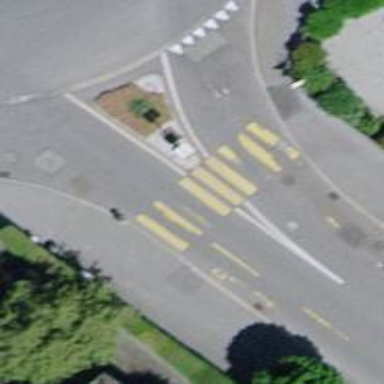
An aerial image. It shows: Zebra crossing with central island. It is uncontrolled and marked crossing.